Field crop: maize
Growth stage: 2
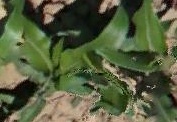
Species: maize